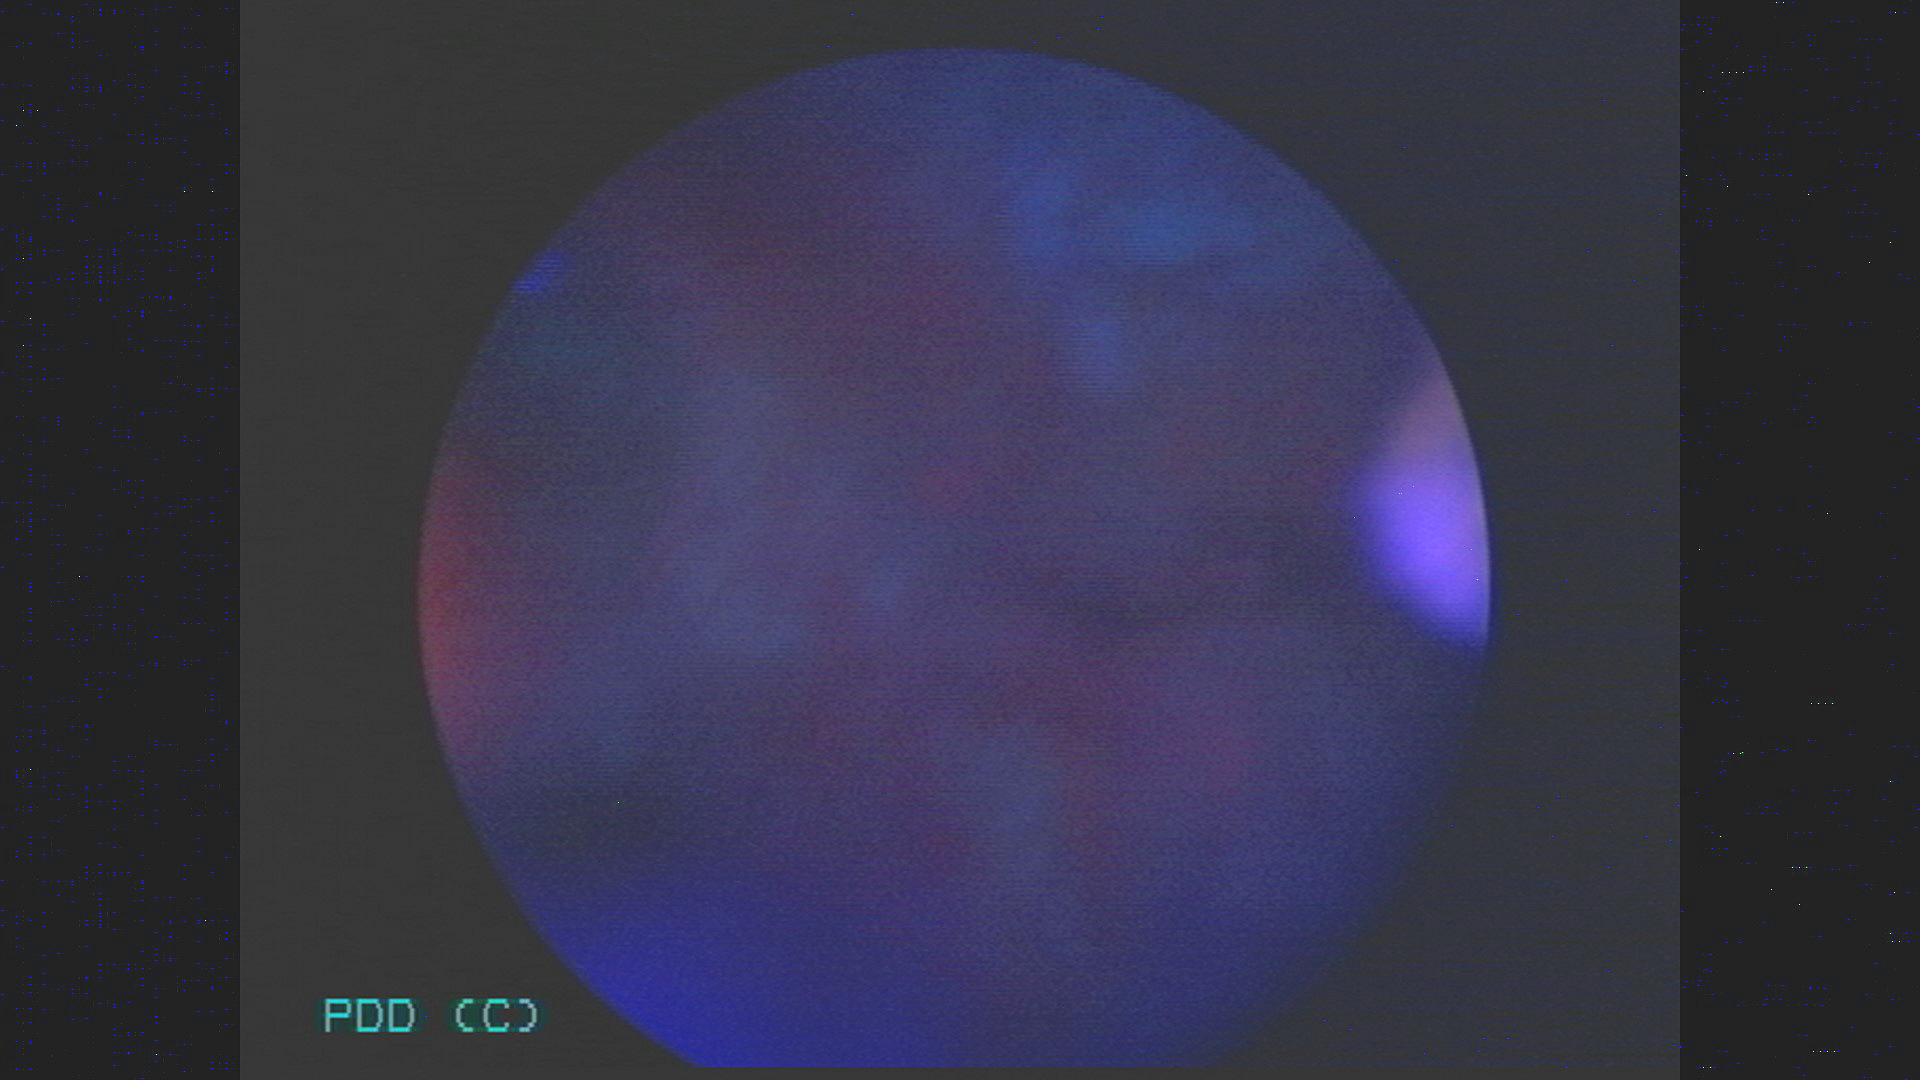
Modality: BLC
Class: Malignant
Subclass: HighGradePapillary
Lesion: L2
Stage: Ta
Morphology: Non-papillary
Bladder cancer association: Yes